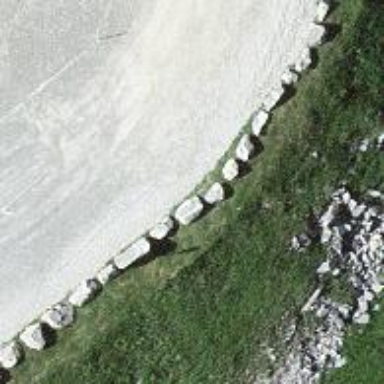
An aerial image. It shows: Block barrier.